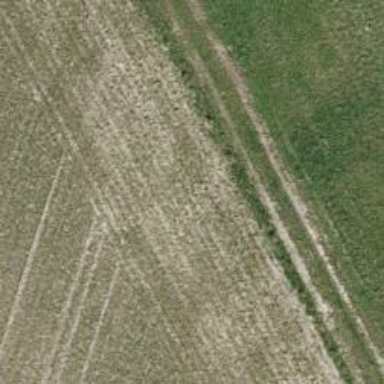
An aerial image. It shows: Track with very rough surface.